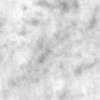
Label: no_change